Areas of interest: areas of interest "Soccer Field"
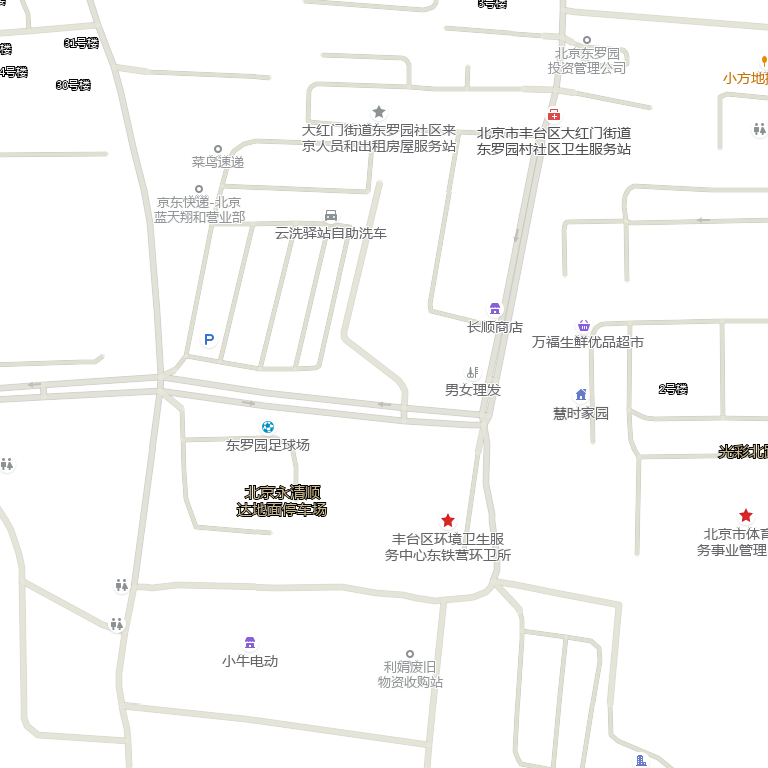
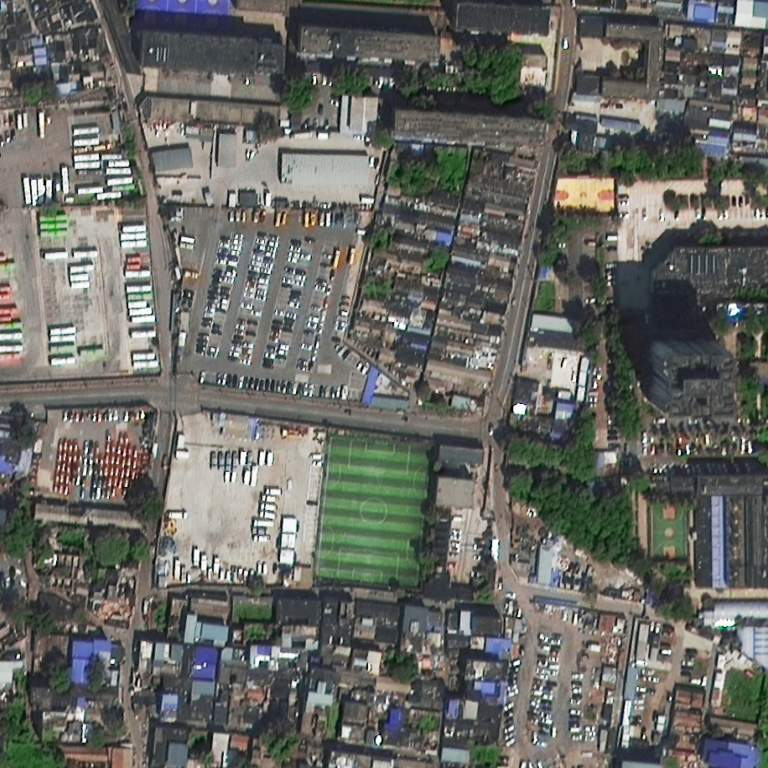